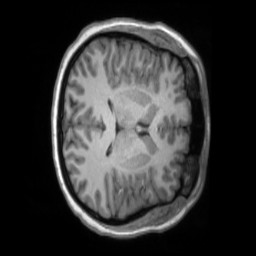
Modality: T1w
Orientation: axial
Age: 30
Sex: female
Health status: ill
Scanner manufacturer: siemens
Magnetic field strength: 3 T
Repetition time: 2.2 s
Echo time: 0.00157 s